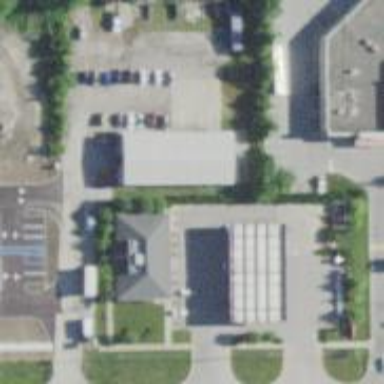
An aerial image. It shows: Convenience shop.